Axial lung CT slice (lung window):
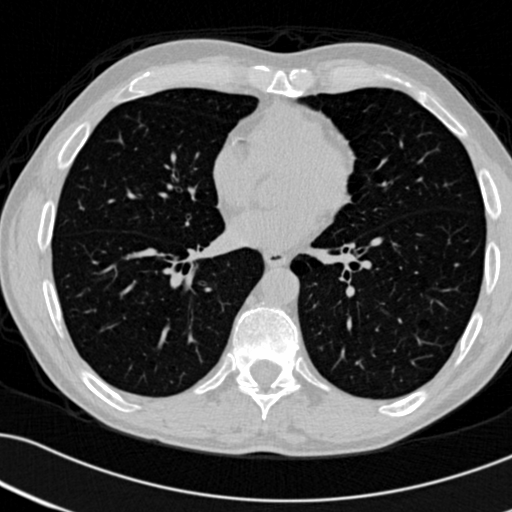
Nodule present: no